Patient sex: F
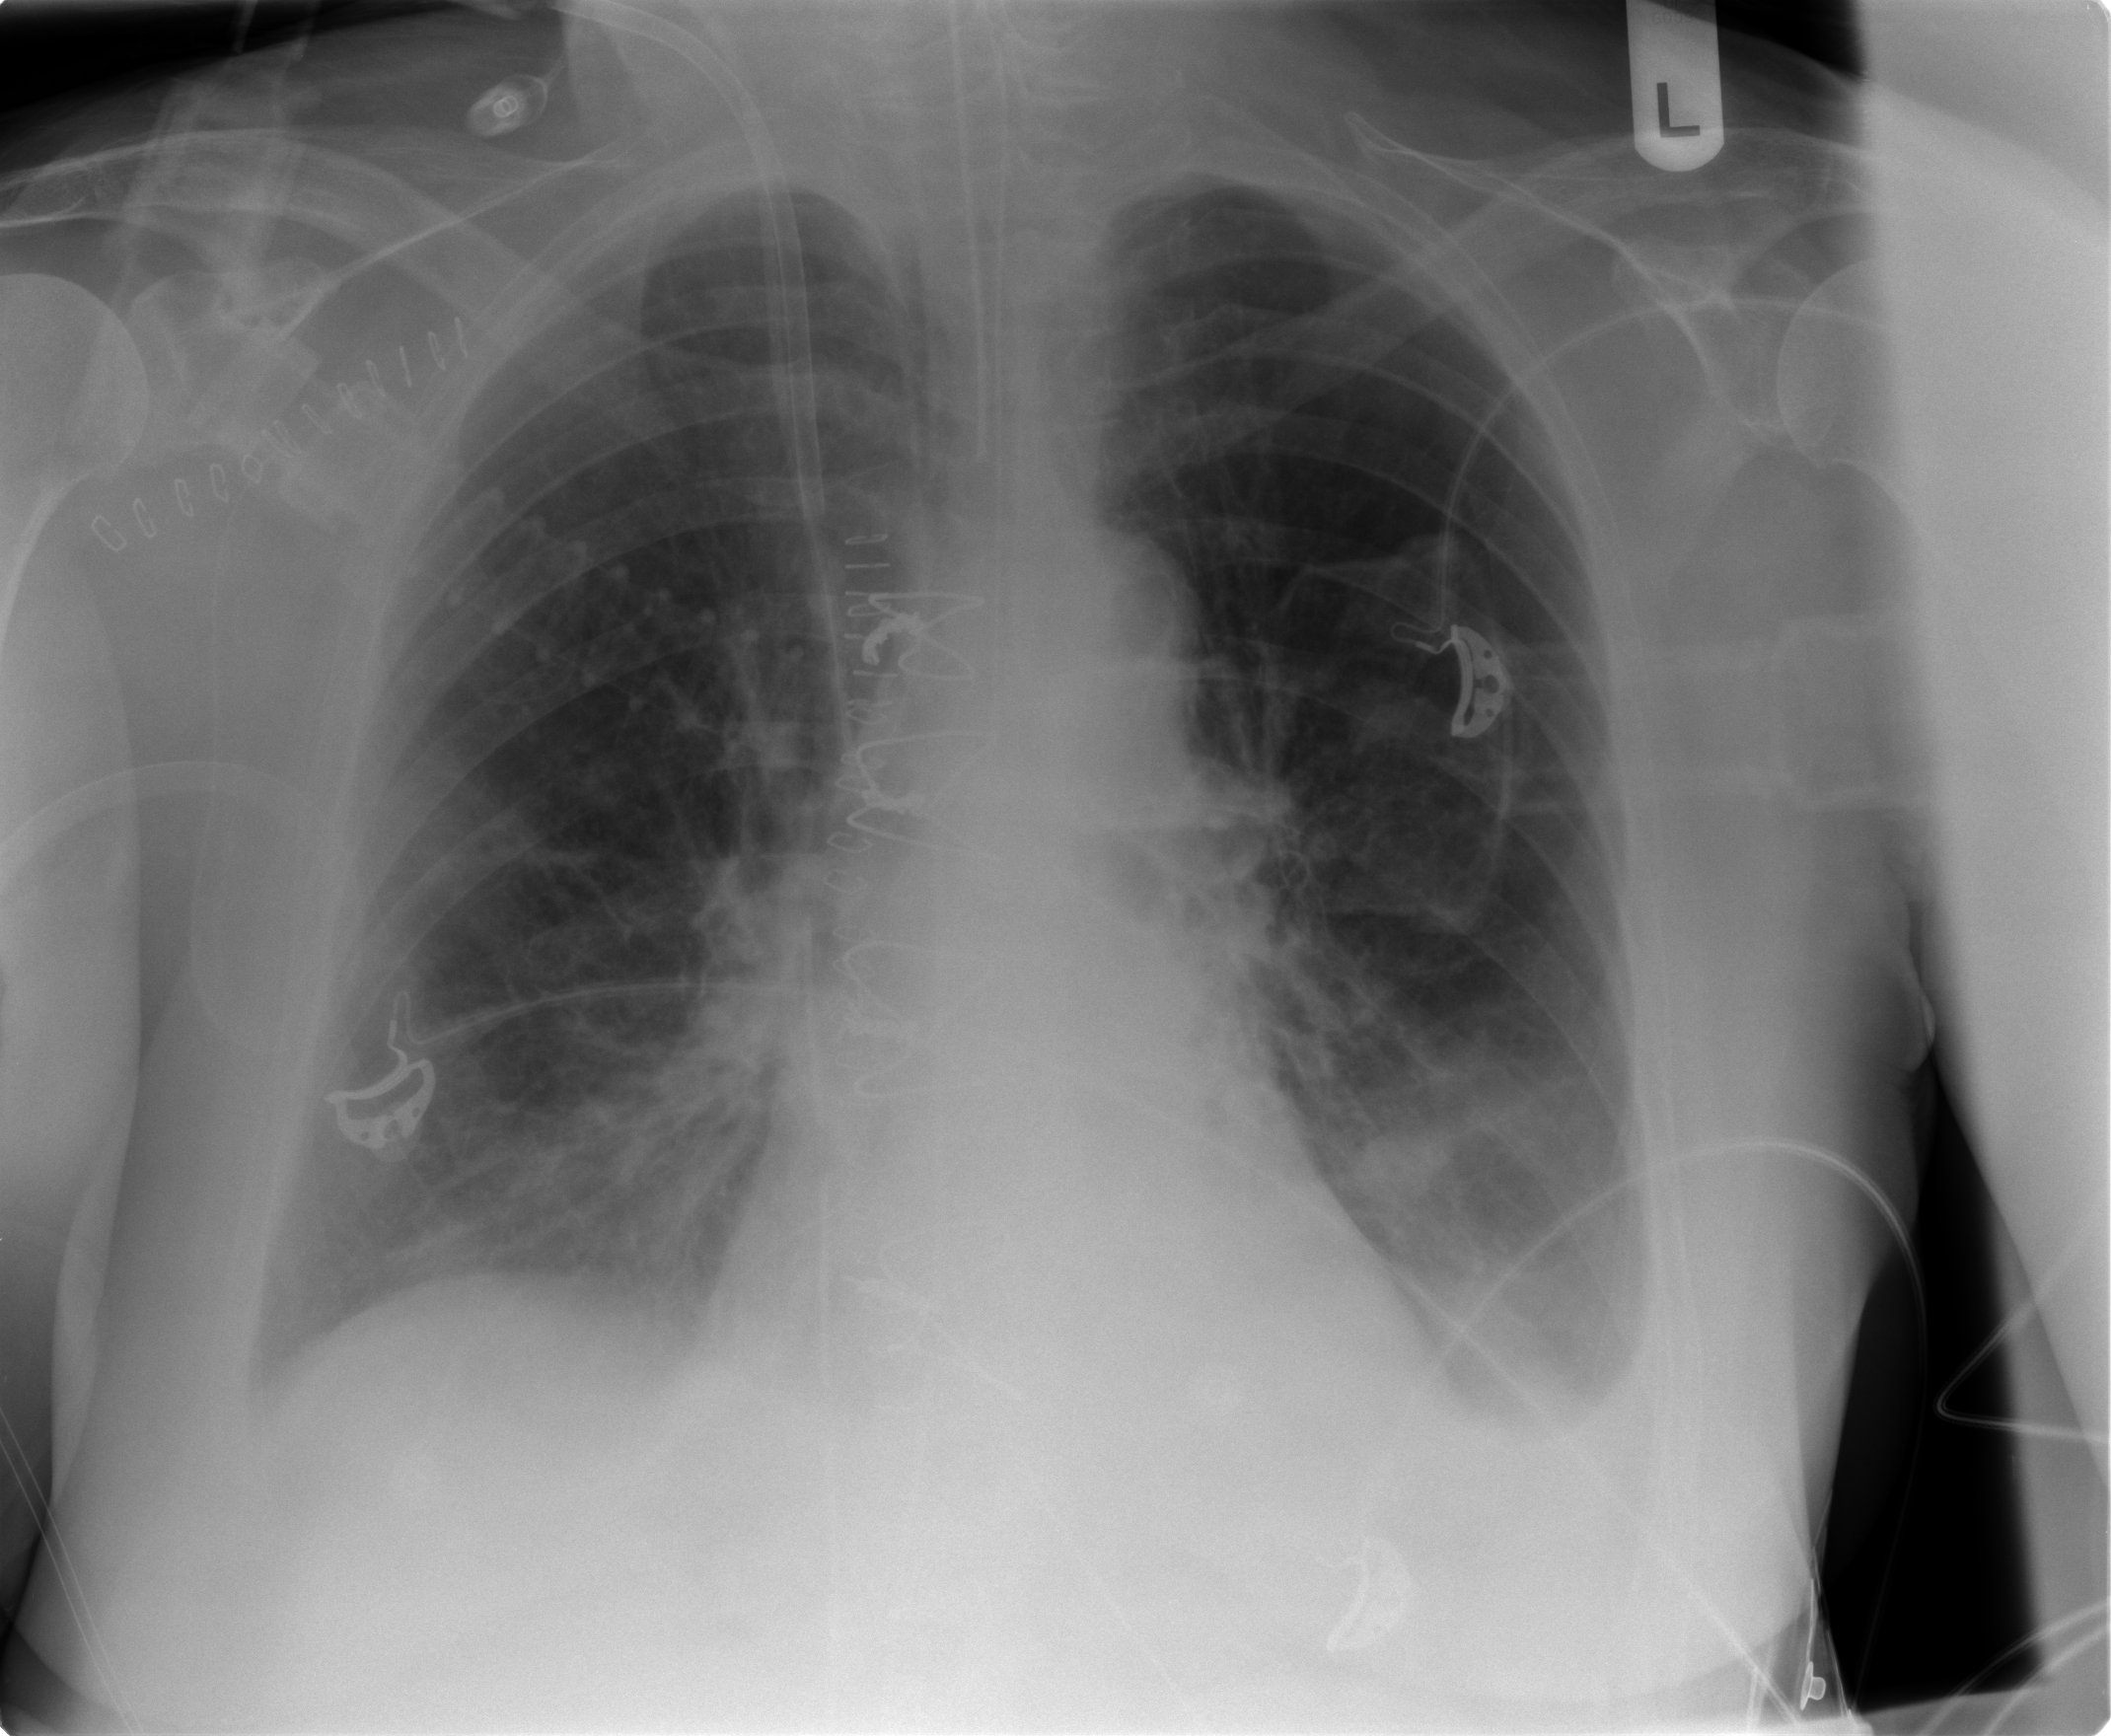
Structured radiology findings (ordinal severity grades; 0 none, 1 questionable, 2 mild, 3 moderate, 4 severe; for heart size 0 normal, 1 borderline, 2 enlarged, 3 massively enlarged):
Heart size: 0
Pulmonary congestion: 1
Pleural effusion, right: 0
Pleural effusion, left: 2
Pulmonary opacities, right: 0
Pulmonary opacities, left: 0
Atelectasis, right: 2
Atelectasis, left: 2